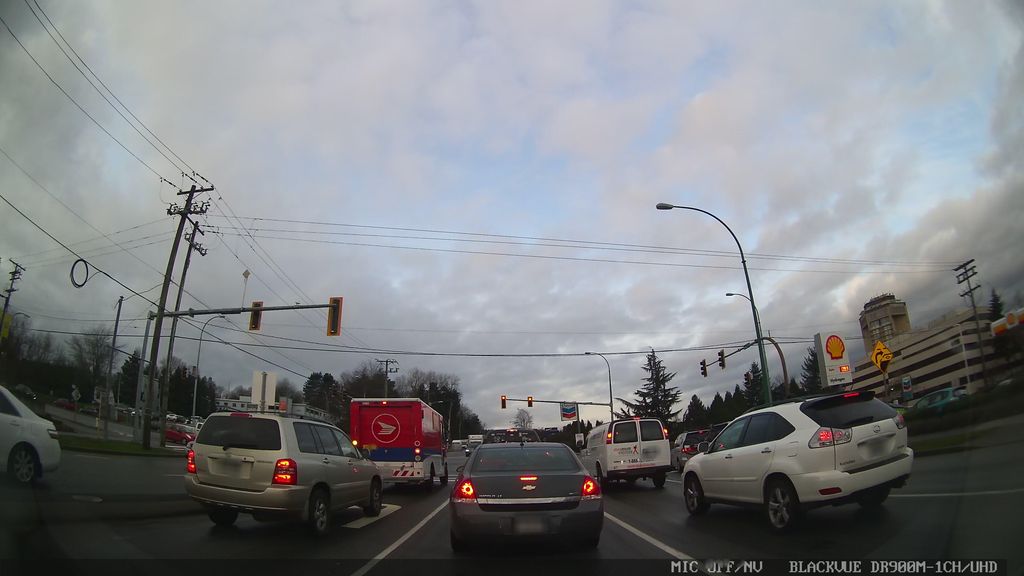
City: vancouver